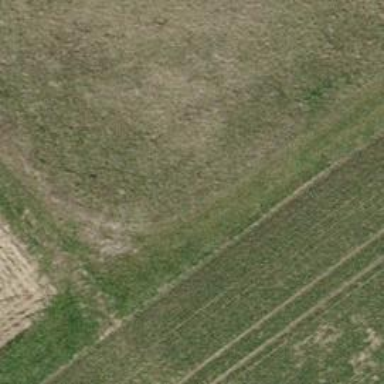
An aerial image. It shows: Grass track road with grade 5 tracktype.